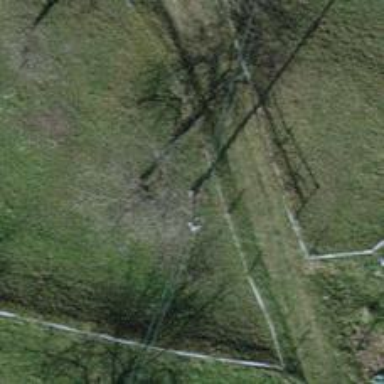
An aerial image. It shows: Power pole.